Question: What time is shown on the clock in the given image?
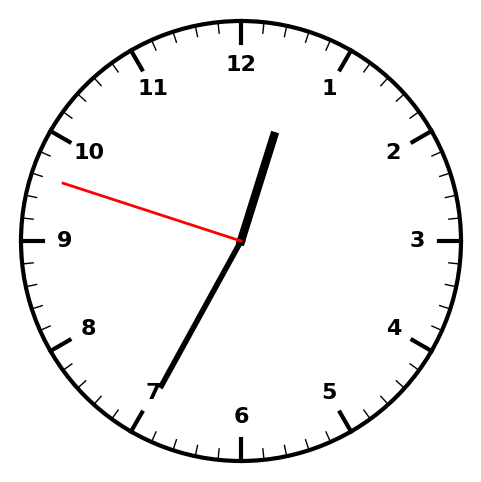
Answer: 12:34:48